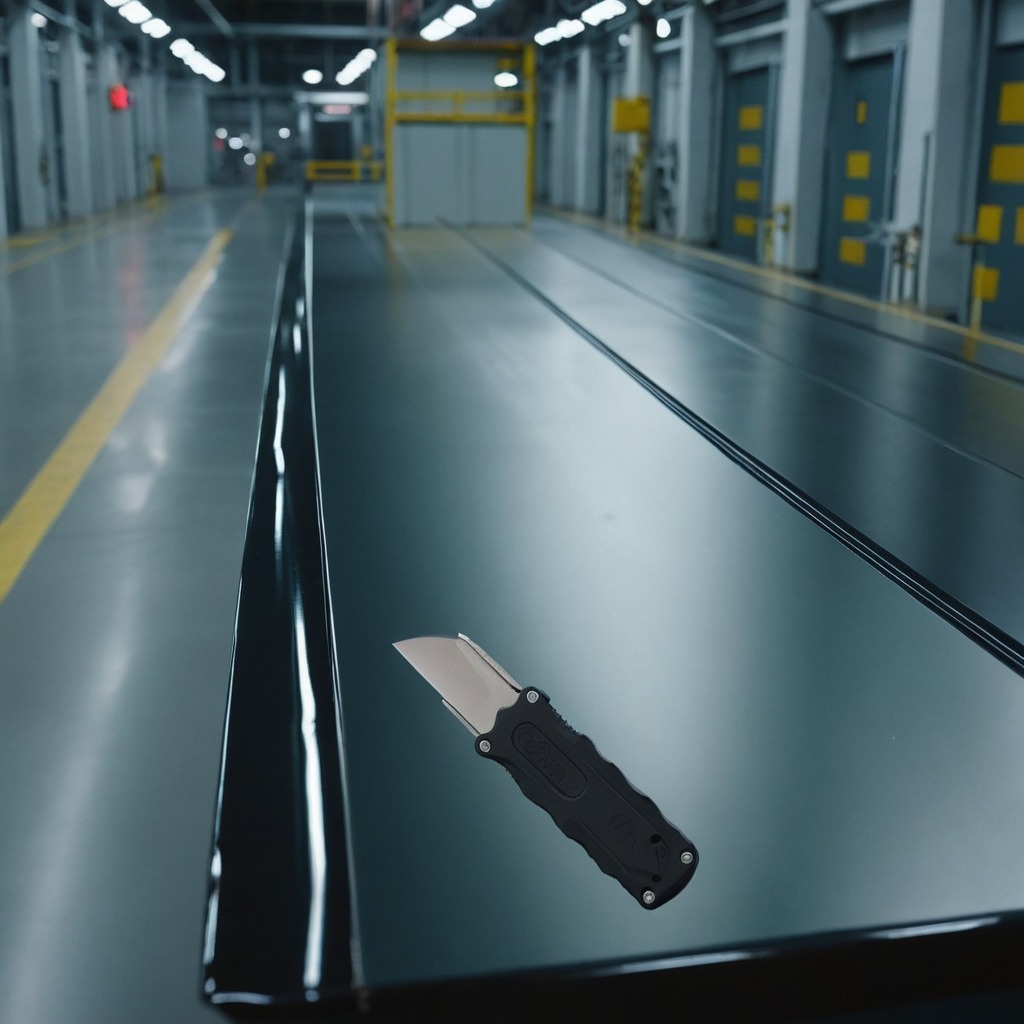
A utility knife lies on a high-gloss table in a ship maintenance bay industrial lighting.